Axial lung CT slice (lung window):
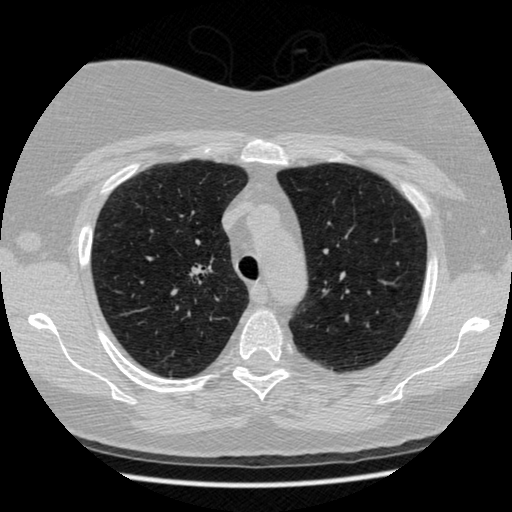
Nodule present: no